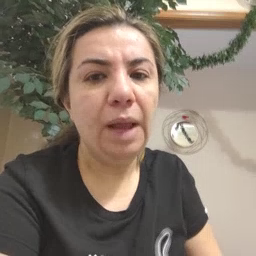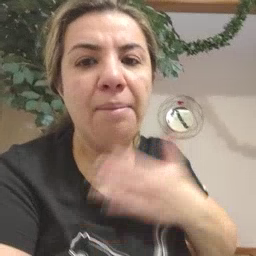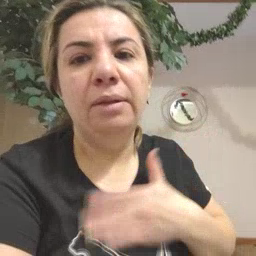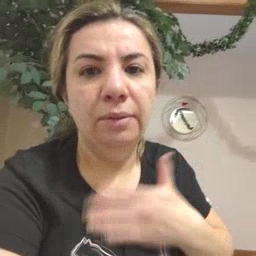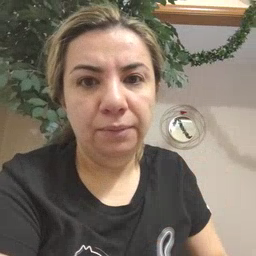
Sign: happy